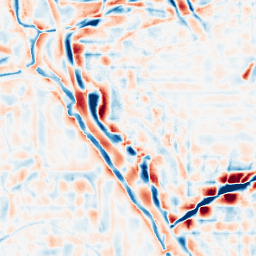
Category: wavelet
Decomposition family: wavelet_biorthogonal
Decomposition parameters: wavelet: bior2.4
level: 4
Upsampling method: cubic_mitchell
Upsampling parameters: scale: 8
Upsampling scale: 8